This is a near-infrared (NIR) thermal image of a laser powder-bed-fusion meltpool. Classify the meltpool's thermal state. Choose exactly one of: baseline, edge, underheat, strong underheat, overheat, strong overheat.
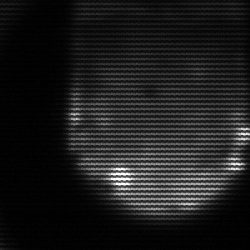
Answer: edge